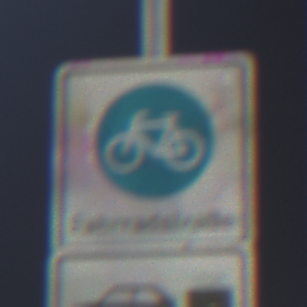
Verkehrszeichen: BeginnFahrradstrasse
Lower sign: MehrspurigeFahrzeugeFrei2
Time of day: Night
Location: Outdoor (Urban)
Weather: PartlyCloudy
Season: NotSpecified
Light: Artificial